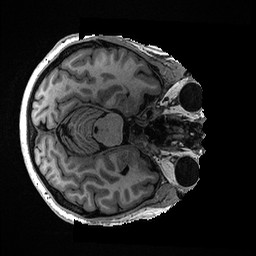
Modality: T1w
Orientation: axial
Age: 63
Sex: female
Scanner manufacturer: ge
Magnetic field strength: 3 T
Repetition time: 0.007208 s
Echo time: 0.003076 s